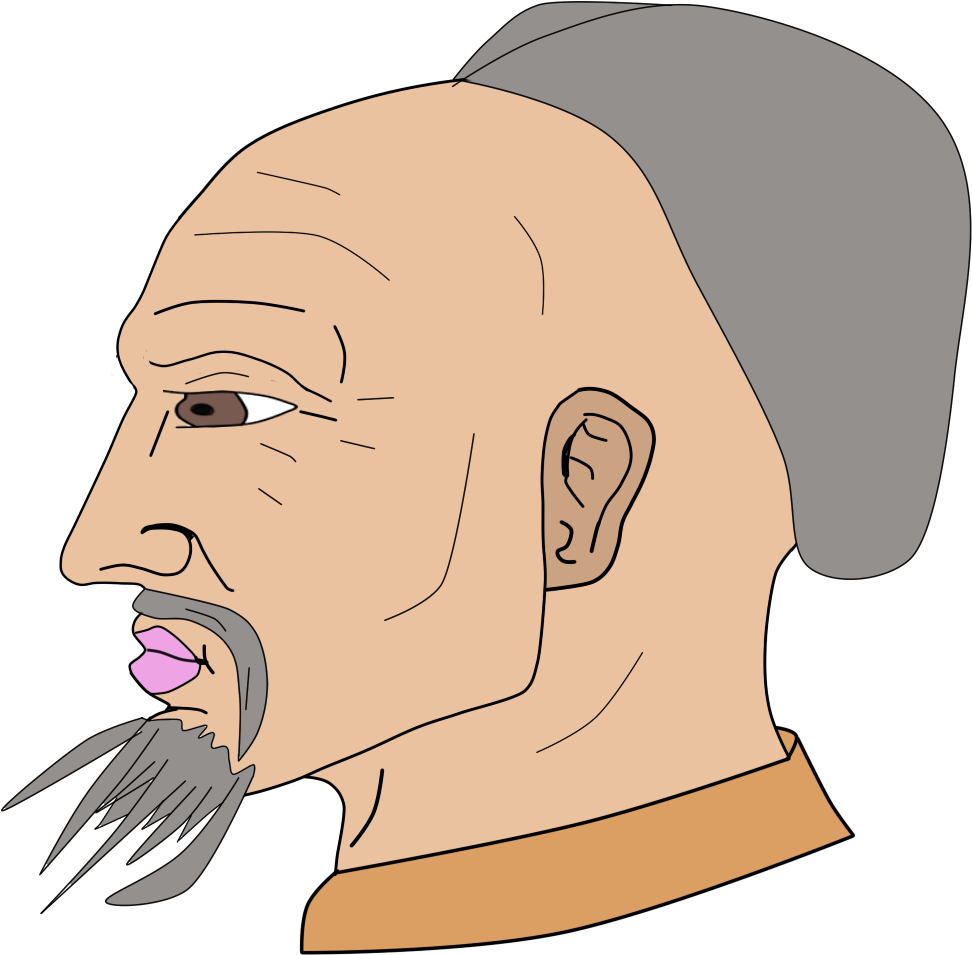
Label: 4_Yes_Chad